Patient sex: F
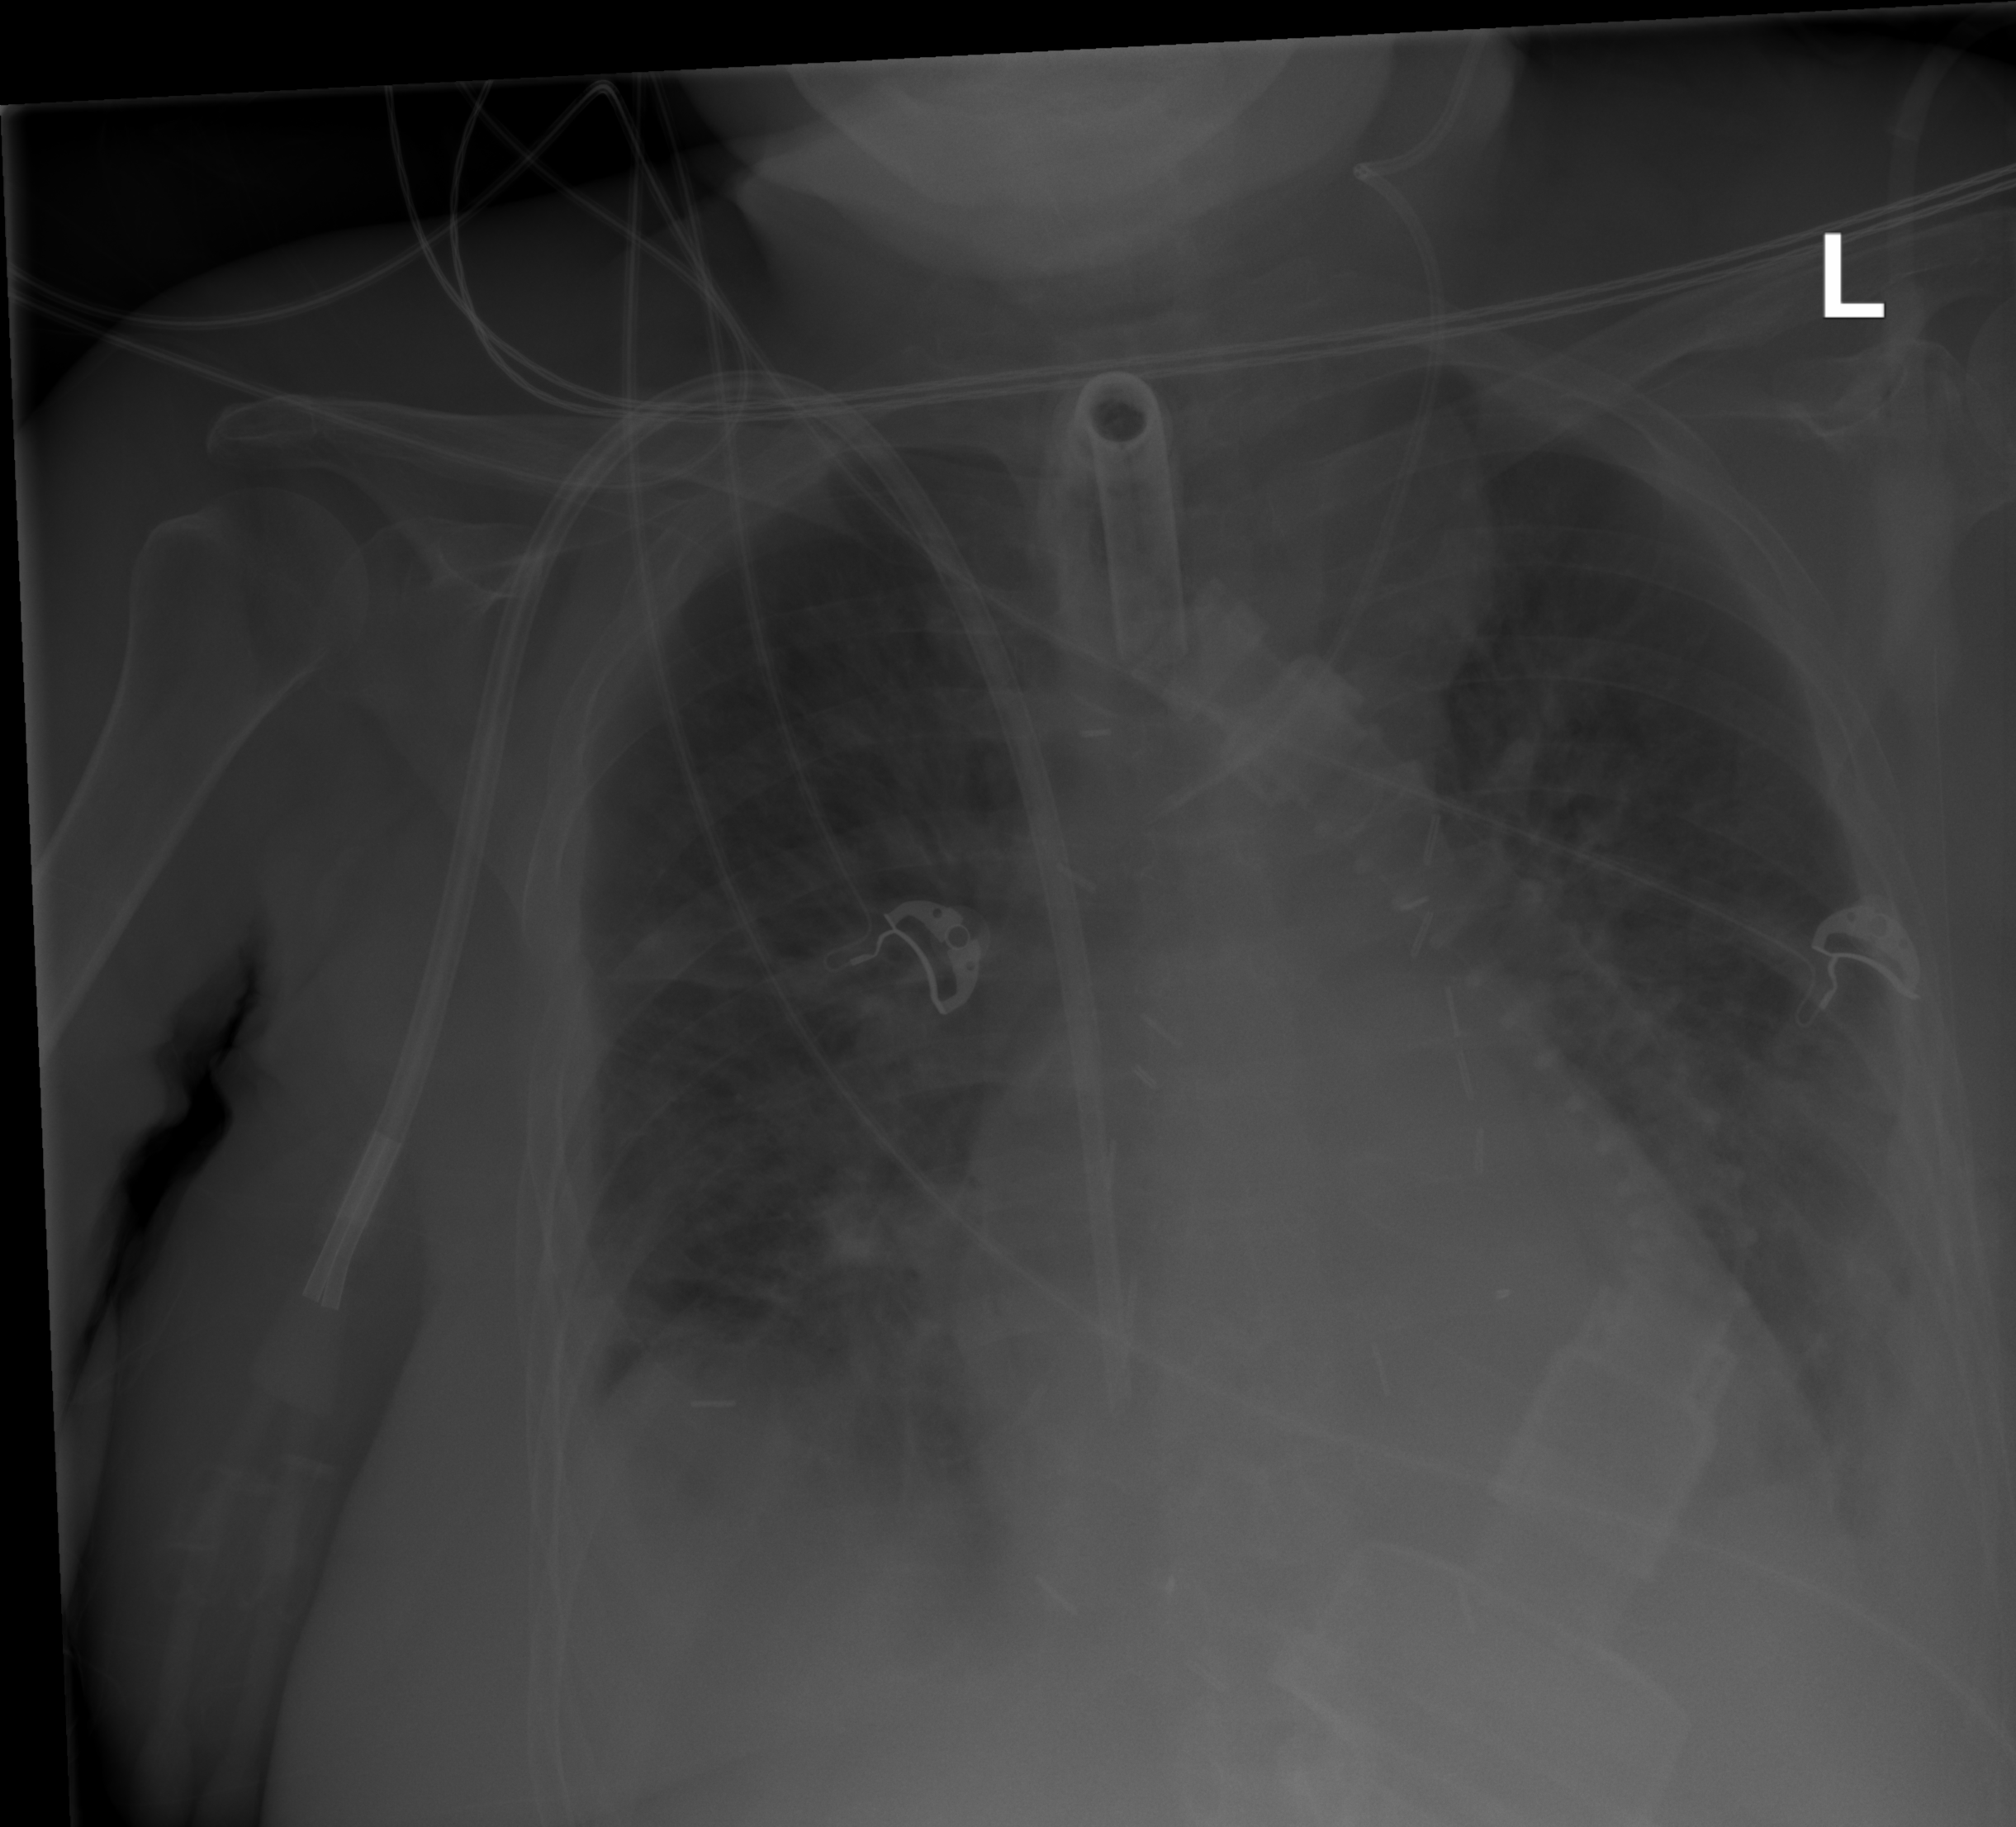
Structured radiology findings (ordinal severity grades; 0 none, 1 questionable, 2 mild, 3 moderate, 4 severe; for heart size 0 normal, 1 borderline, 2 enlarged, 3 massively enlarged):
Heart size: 0
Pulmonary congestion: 2
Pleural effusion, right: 2
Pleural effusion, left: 2
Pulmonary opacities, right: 0
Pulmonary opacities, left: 0
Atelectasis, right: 2
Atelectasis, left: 2